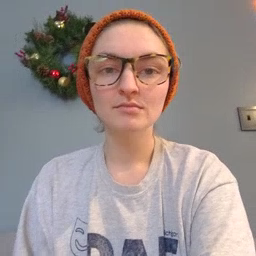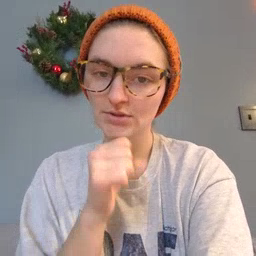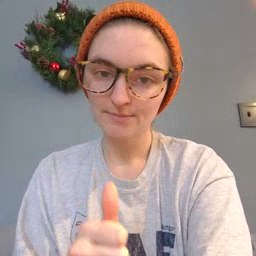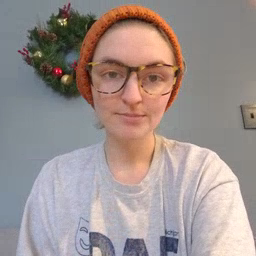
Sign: not